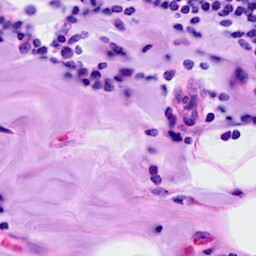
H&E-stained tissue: Breast